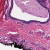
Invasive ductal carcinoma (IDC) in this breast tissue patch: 0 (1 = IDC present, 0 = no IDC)